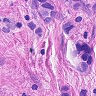
Metastatic tissue present: yes